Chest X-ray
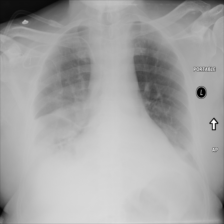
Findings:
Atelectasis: negative
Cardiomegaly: negative
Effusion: positive
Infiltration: positive
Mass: negative
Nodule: negative
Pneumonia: negative
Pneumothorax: negative
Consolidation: negative
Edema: negative
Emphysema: negative
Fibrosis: negative
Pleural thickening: negative
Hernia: negative